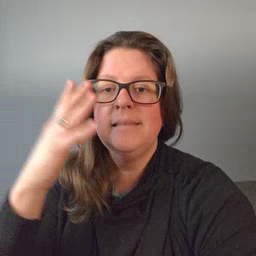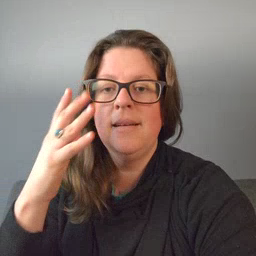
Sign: sun